You are looking at the continuous-wavelet transform of a rotating shaft's vibration signal. Based on the visible evidence, which rotor condition applies: normal, misalignment, unbalance, looseness?
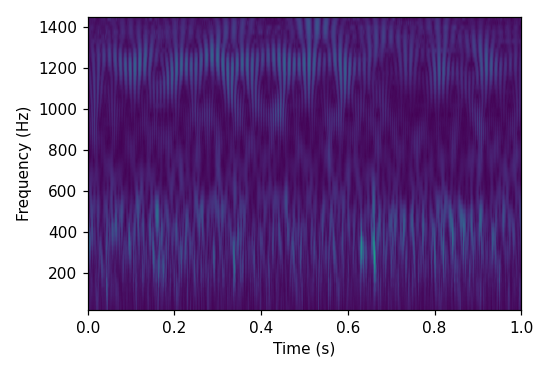
Answer: misalignment